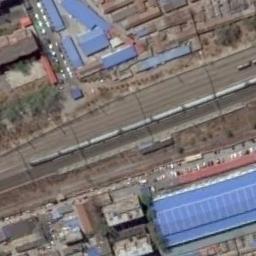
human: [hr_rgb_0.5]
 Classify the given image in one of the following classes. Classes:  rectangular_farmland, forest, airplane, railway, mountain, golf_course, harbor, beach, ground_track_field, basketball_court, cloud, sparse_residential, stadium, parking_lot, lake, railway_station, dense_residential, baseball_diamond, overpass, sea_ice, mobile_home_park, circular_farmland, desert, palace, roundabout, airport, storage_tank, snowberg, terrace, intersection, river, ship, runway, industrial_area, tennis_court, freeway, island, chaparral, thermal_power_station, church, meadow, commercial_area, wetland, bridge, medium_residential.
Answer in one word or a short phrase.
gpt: railway